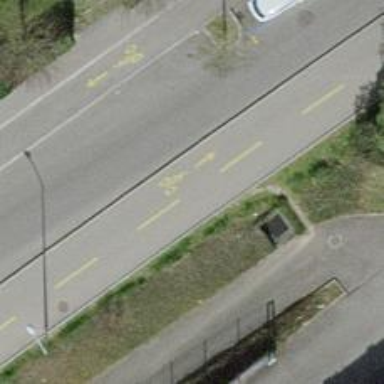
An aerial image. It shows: Asphalt sidewalk and cycleway.